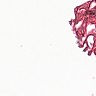
Metastatic tissue present: no